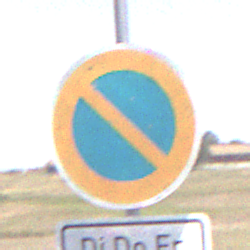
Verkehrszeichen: EingeschraenktesHalteverbot
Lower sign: ZeitangabenMitBeschraenkungAufWochentage3
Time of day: Midday
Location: Outdoor (Nature)
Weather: PartlyCloudy
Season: NotSpecified
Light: Natural